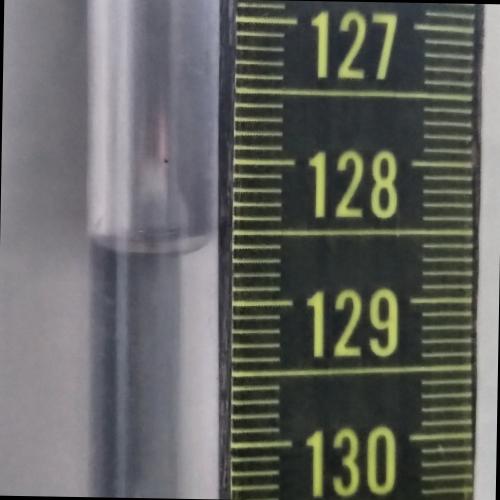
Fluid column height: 128.6 cm